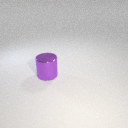
large purple metal cylinder